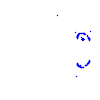
Particle: proton